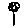
Label: flower